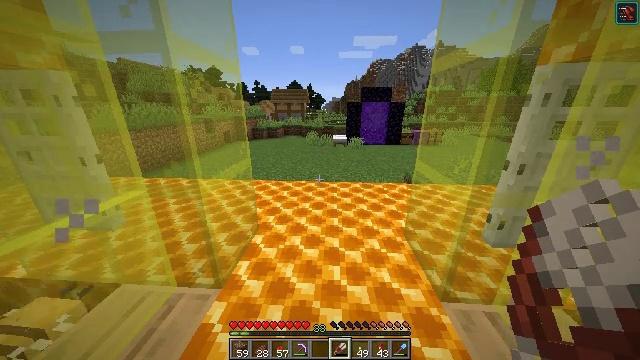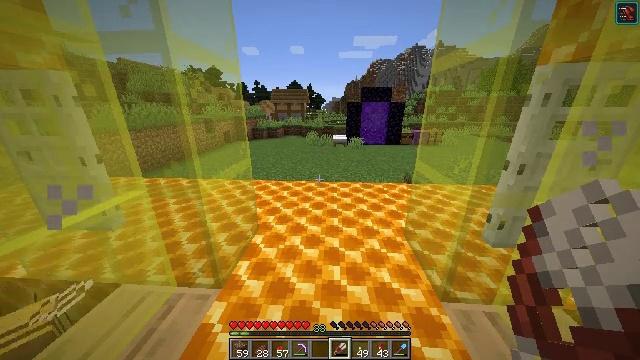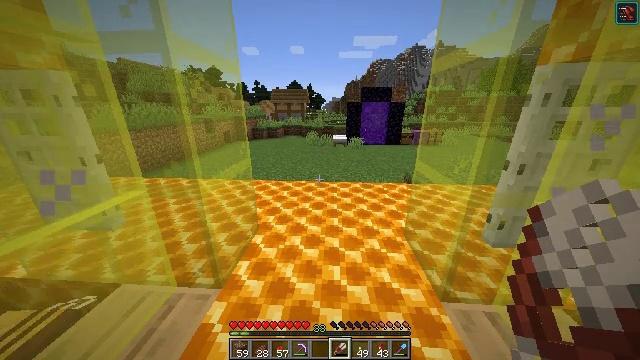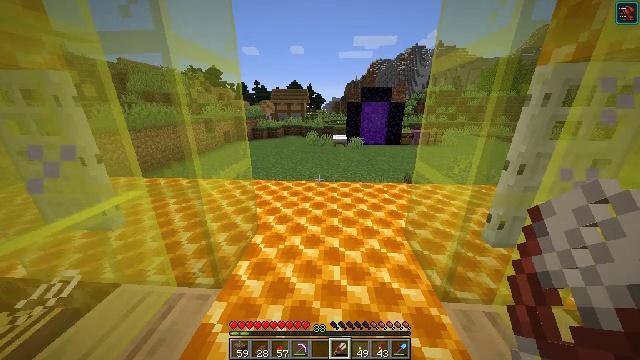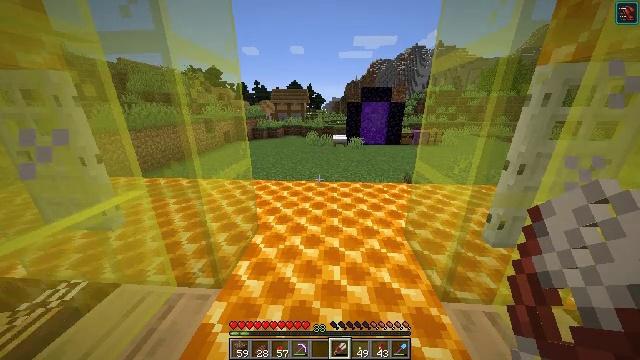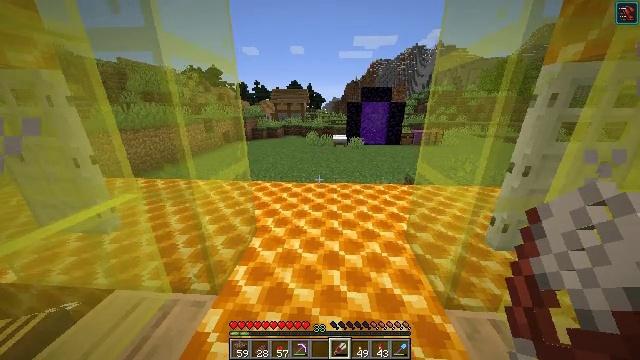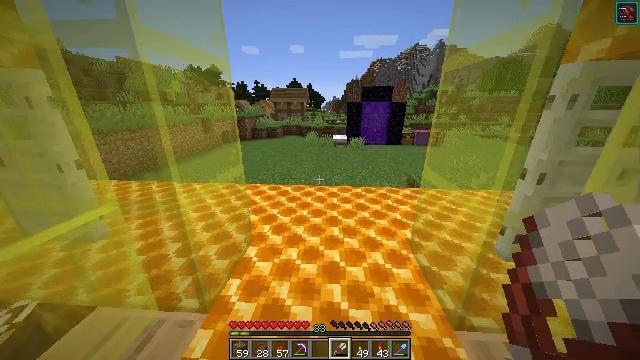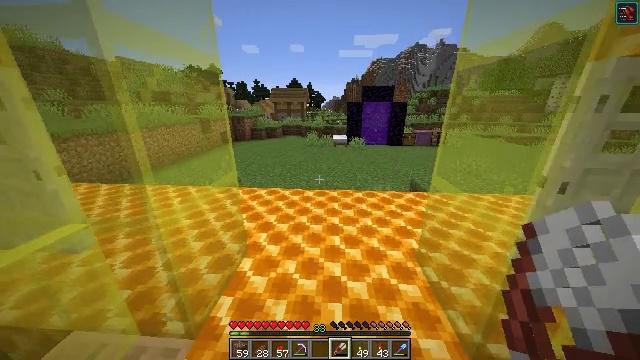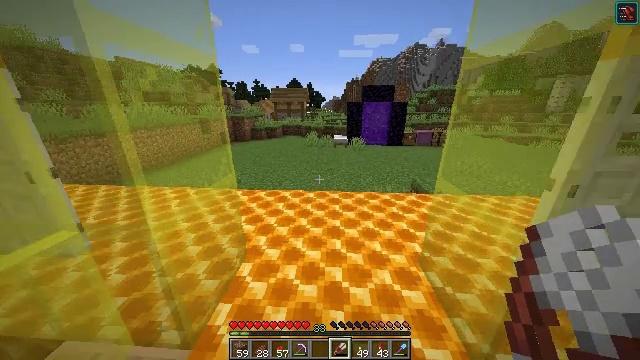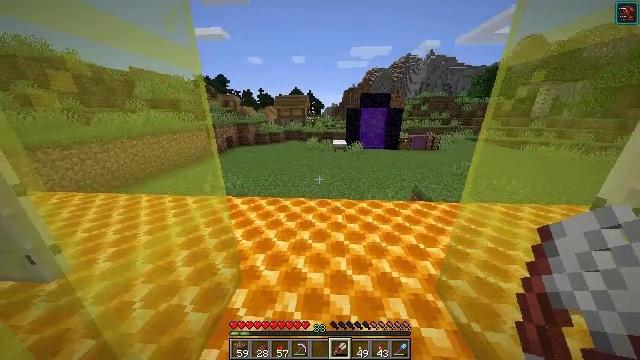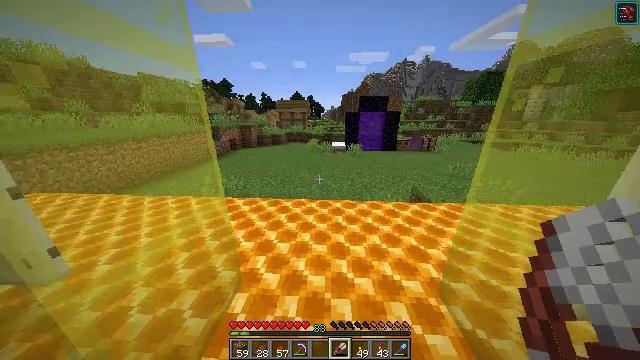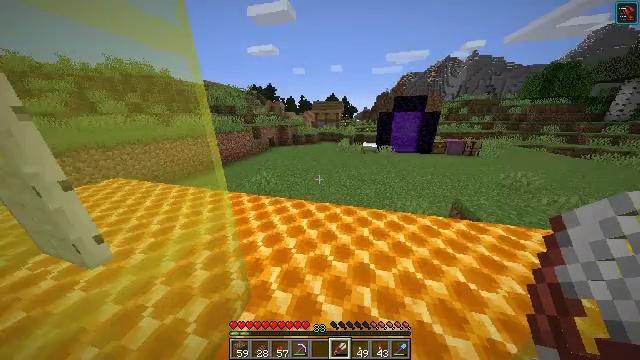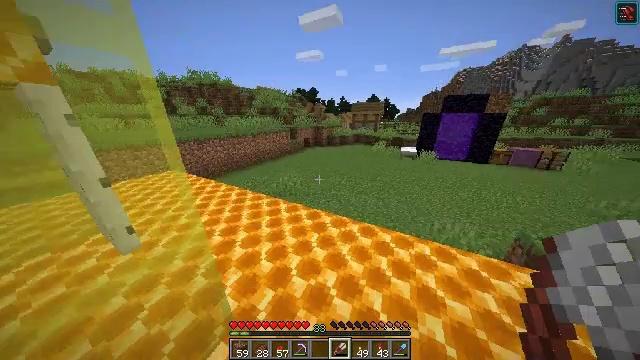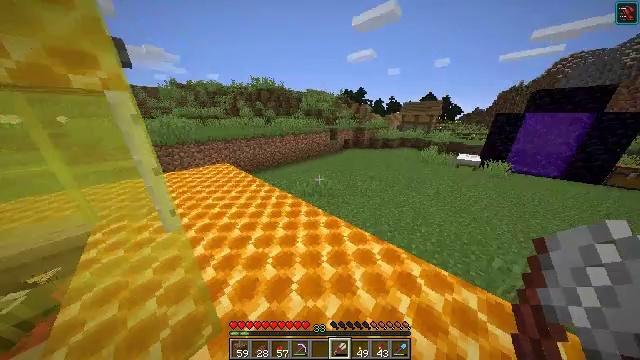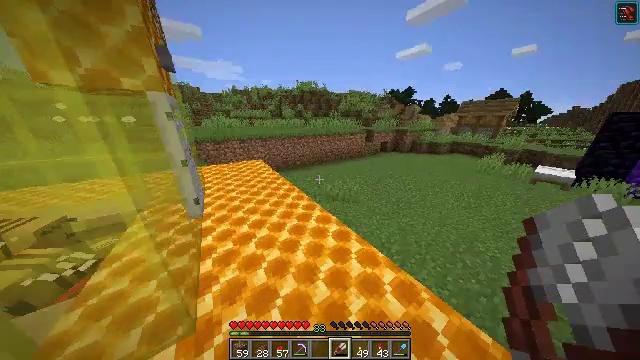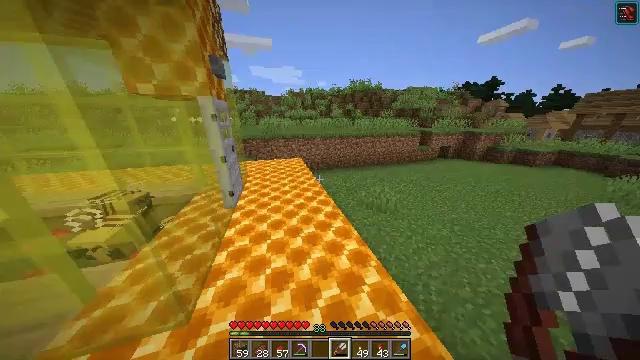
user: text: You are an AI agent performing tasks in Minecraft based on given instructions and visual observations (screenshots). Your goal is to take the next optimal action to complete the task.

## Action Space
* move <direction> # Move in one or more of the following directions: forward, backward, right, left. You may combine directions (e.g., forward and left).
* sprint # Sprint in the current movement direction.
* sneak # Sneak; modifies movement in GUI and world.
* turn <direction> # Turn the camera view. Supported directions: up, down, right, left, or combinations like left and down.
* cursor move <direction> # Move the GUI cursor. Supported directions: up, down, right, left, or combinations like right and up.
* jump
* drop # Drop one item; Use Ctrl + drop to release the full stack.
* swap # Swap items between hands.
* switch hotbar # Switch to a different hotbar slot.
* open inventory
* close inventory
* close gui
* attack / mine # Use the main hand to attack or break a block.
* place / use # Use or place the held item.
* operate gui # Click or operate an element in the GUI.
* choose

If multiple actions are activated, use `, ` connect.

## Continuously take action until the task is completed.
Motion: motion action
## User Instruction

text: Interact with the crafting table to make a honeycomb block from honeycombs.
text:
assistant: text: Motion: no_op
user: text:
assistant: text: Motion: no_op
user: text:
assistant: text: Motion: no_op
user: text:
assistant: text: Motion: no_op
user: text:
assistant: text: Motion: move forward
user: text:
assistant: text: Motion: move forward
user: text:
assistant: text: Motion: no_op
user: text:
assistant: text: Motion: move forward
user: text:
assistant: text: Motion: move forward
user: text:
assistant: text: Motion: move forward
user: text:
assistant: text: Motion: move forward and move right, turn left and down
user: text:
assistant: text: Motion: move forward and move right, turn left
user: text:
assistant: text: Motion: move forward and move right, turn left
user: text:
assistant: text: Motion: move forward and move right, turn left
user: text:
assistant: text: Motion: move forward and move right, turn left
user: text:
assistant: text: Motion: move forward, turn left
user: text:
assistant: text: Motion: move forward, turn left
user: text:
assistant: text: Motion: move forward, turn left
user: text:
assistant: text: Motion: move forward
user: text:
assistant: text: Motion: move forward
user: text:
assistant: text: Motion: move forward
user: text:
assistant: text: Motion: move forward, turn down
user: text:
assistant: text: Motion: move forward, turn down
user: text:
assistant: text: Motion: move forward, turn right and down
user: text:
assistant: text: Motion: move forward, turn down
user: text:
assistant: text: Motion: move forward, turn down
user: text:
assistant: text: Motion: move forward, turn down
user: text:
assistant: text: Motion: move forward, turn down
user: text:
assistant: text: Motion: move forward, turn down
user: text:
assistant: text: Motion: move forward and move right, turn left and down